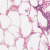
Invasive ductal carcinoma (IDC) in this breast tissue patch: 0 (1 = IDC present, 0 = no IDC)